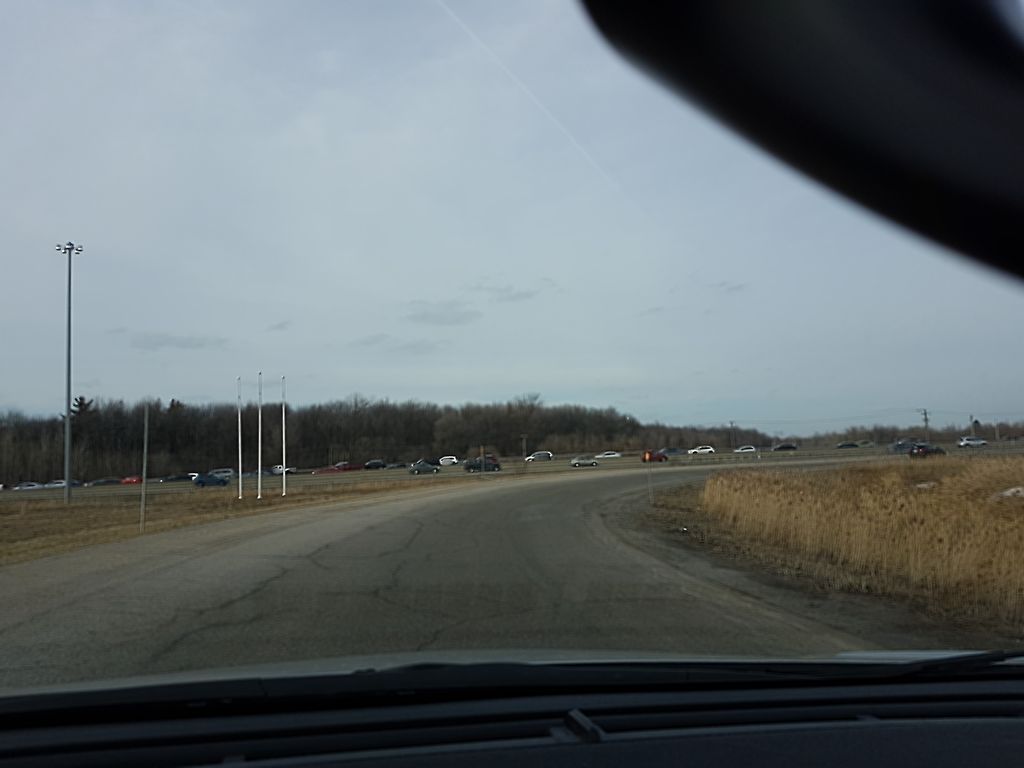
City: quebec_city